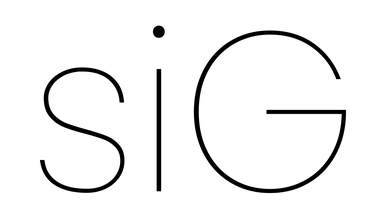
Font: Poppins-Thin